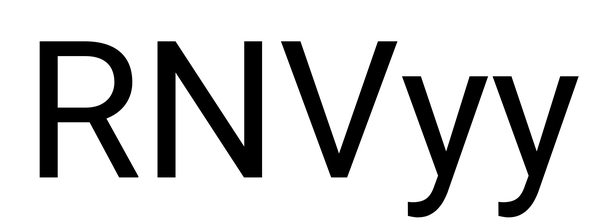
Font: Roboto_Regular